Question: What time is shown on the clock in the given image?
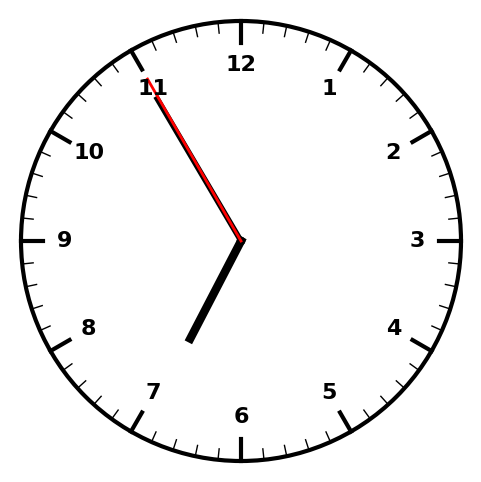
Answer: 06:54:55